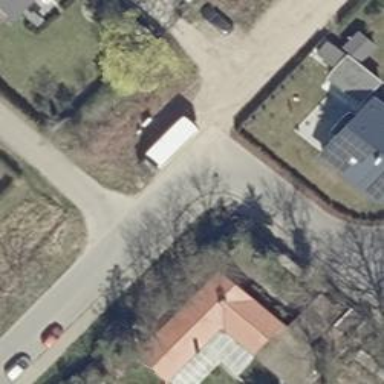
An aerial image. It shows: Smooth asphalt road in residential area.